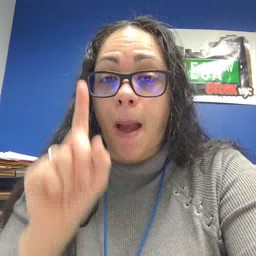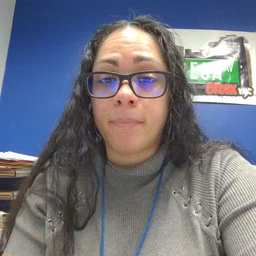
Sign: up